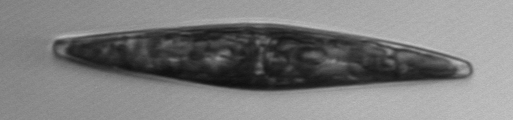
Label: Pleurosigma